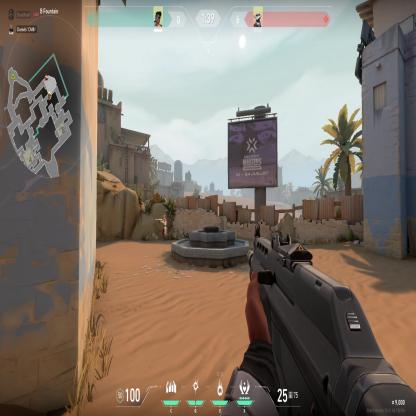
Label: enemy